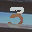
Label: 3